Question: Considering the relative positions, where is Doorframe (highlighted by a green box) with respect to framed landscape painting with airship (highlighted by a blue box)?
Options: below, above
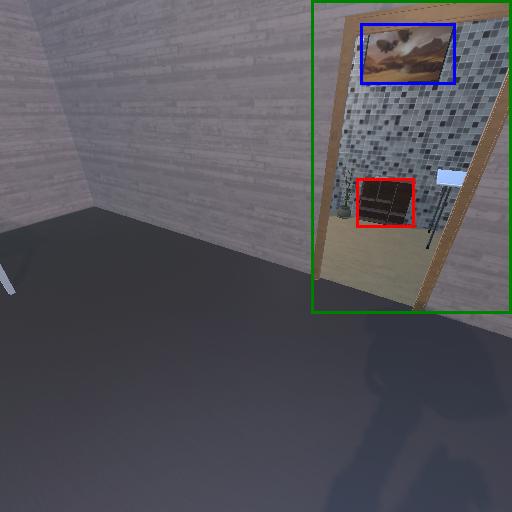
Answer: below